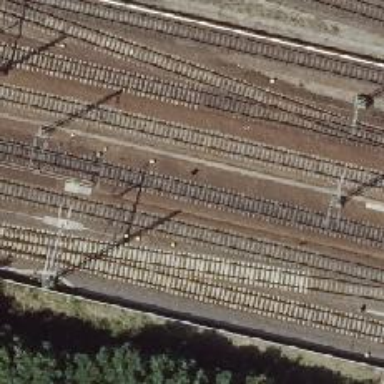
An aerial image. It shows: Railway track with contact lines for electrification.